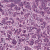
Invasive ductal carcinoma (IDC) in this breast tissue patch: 1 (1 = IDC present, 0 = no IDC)